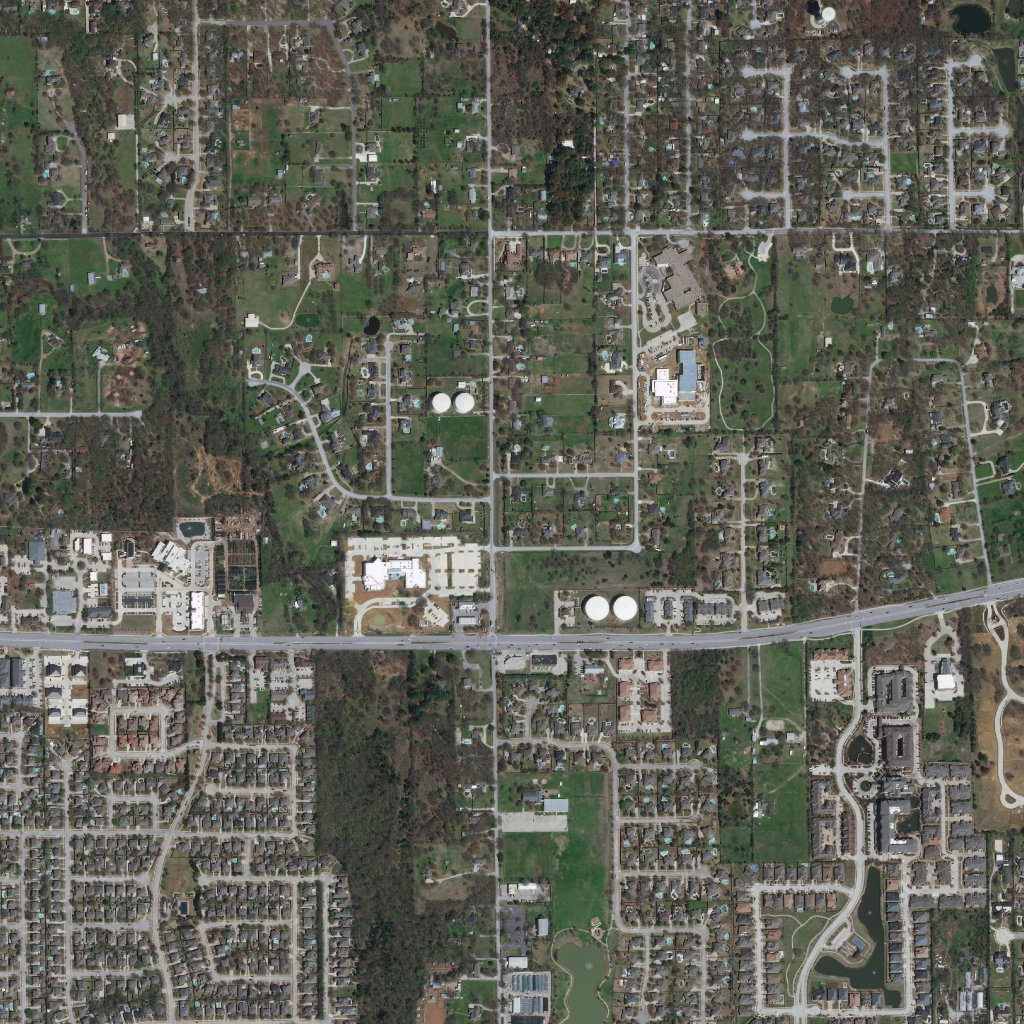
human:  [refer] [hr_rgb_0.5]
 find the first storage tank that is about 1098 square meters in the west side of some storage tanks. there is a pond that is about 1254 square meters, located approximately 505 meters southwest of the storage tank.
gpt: <box>[[41, 38, 43, 40, 0]]</box>

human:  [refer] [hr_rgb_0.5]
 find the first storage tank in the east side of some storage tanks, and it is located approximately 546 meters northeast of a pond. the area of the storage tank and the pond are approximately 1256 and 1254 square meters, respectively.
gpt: <box>[[44, 38, 46, 40, 0]]</box>